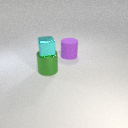
small cyan metal cube above large green metal cylinder